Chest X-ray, AP view. Patient: 32 years old, sex F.
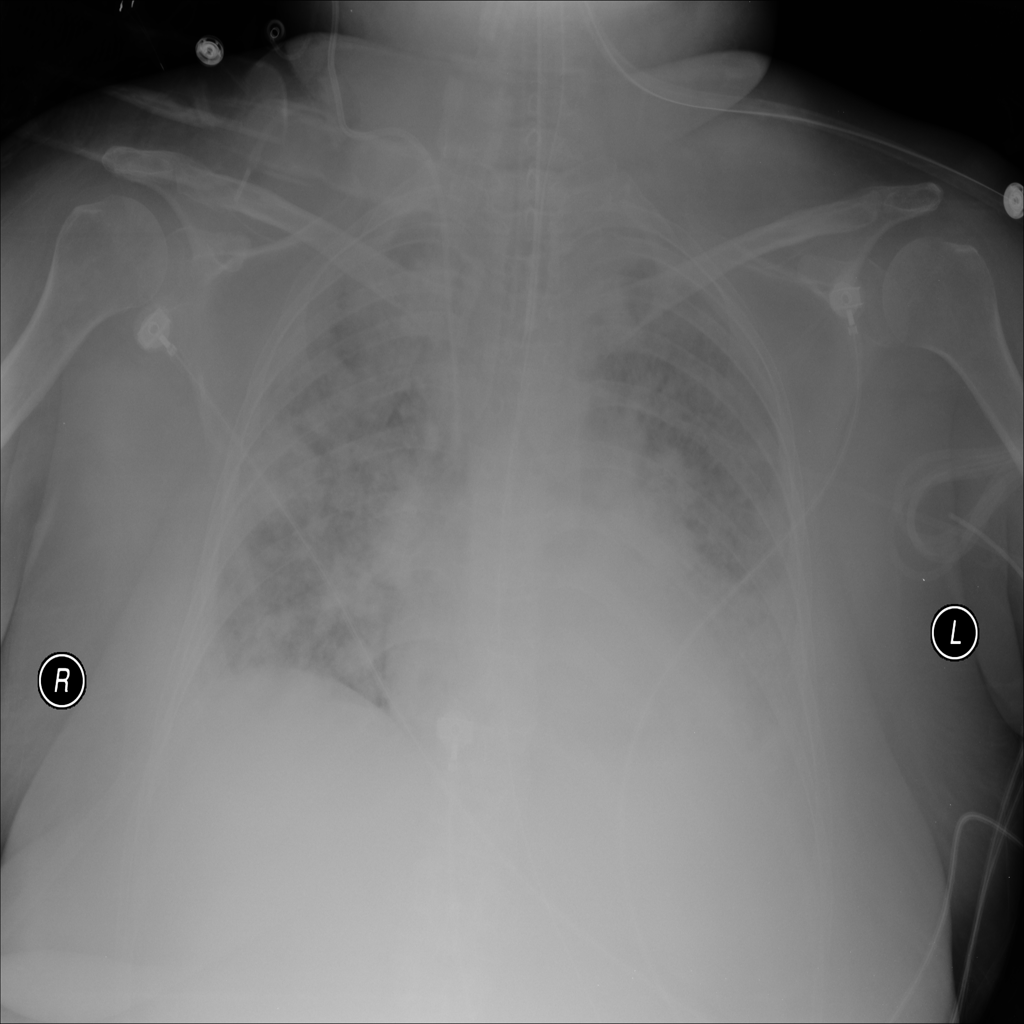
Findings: Edema